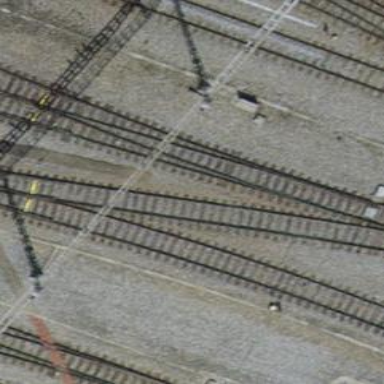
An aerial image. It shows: Single-track electrified railway yard with contact line electrification.